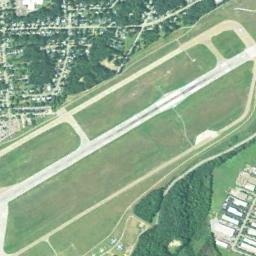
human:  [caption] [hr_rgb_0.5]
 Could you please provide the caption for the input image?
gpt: There are two crossing runways here .

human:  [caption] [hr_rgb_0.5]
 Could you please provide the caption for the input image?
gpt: There is an airport with two runway on the grass next to many trees .

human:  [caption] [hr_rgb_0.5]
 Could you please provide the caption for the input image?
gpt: A complex airport with many runways and buildings is surrounded by a green farmland .

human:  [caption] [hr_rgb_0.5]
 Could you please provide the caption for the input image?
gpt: An airport with some parallel runways on the lawn and the forest with some buildings beside .

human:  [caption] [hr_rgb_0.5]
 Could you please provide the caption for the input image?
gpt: Many lawns in the airport are separated by roads .